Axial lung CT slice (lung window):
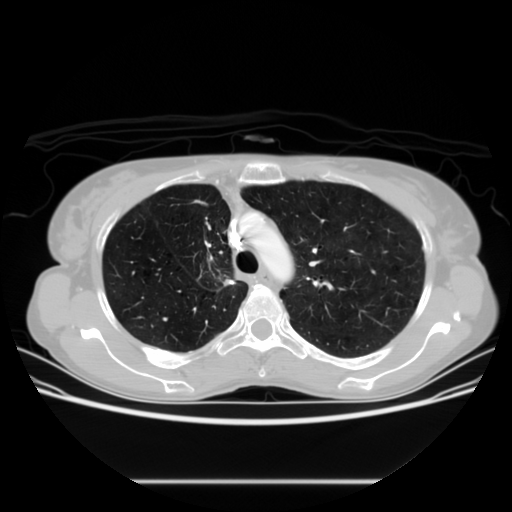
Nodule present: no